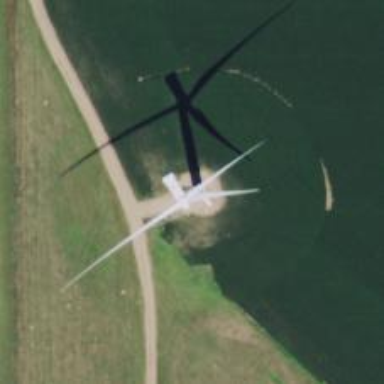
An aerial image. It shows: Wind generator in the form of horizontal axis wind turbine.